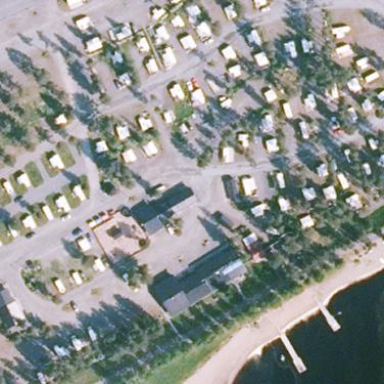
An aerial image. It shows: Caravan site for tourism.